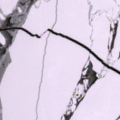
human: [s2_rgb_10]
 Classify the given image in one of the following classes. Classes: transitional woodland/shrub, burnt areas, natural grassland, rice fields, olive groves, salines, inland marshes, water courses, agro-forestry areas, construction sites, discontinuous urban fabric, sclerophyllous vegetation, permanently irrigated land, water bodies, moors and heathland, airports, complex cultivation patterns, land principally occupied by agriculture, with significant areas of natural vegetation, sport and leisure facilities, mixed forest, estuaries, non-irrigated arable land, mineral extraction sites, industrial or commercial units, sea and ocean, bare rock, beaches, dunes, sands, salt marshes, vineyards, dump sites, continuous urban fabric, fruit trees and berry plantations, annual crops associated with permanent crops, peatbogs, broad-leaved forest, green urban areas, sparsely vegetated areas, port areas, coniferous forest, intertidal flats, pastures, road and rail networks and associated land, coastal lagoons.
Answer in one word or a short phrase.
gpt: sea and ocean